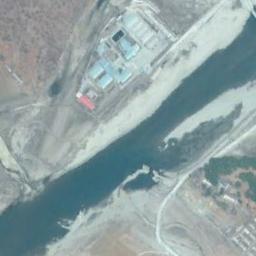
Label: river